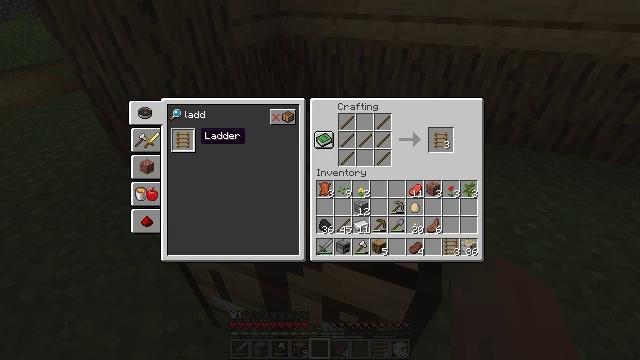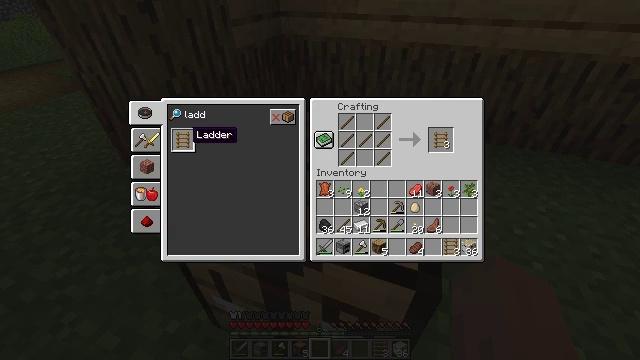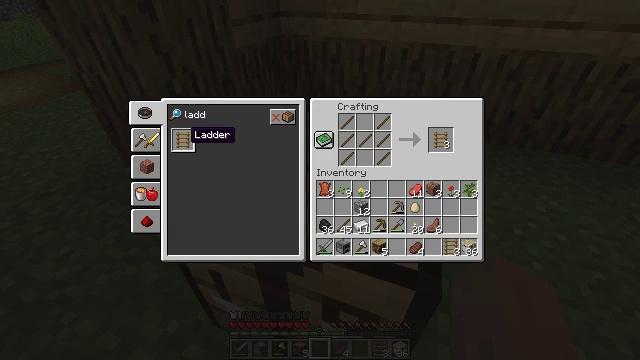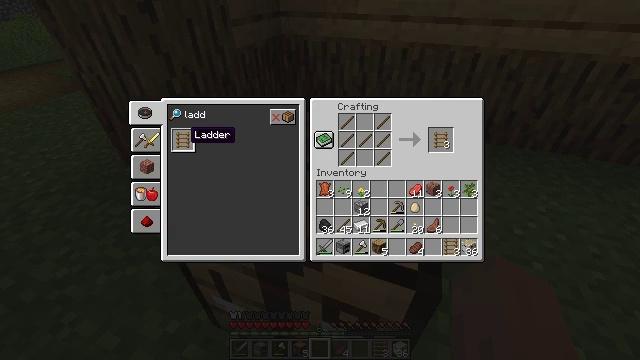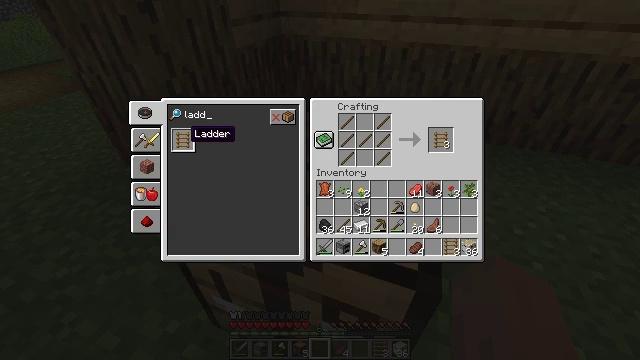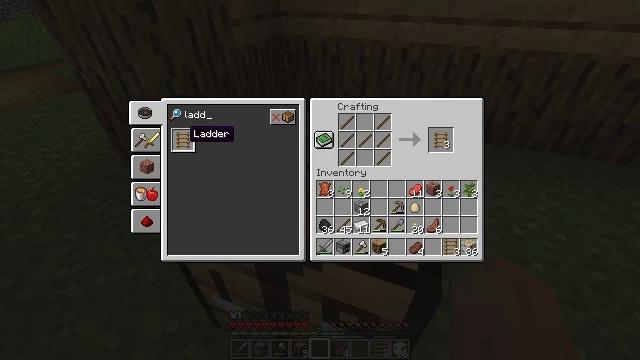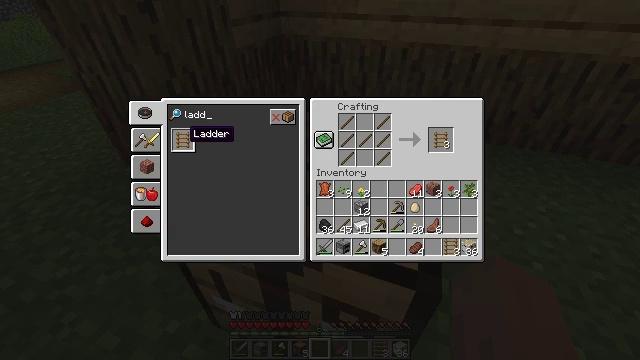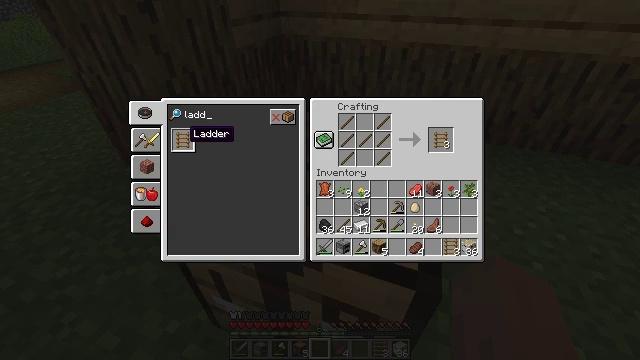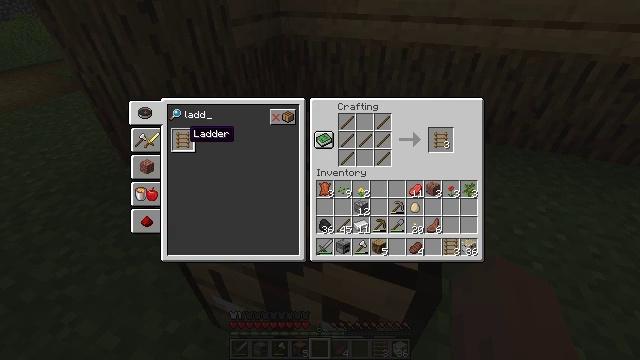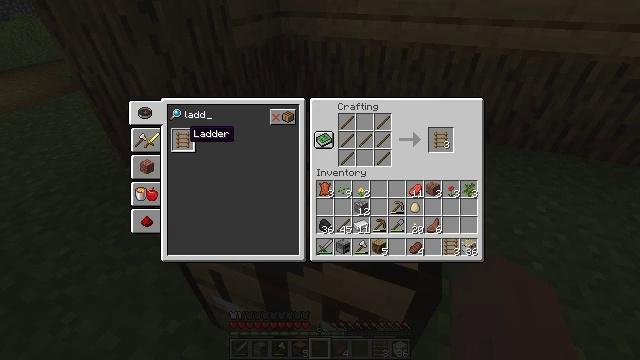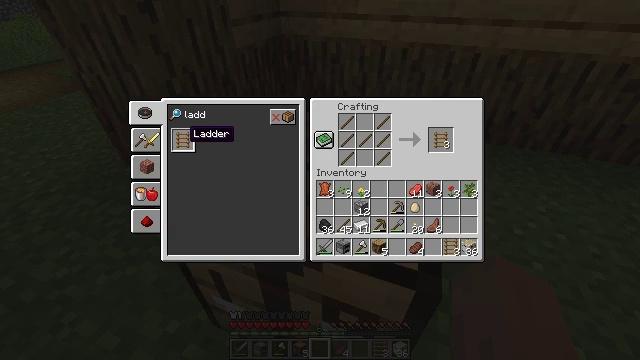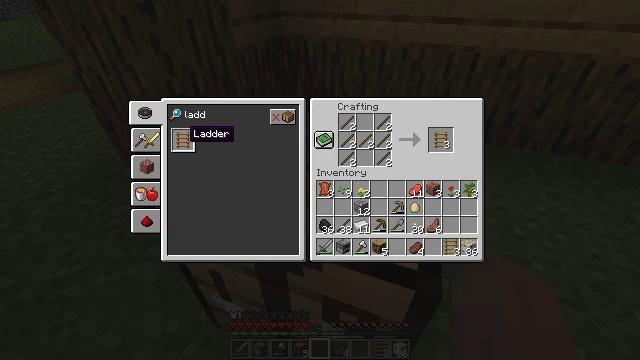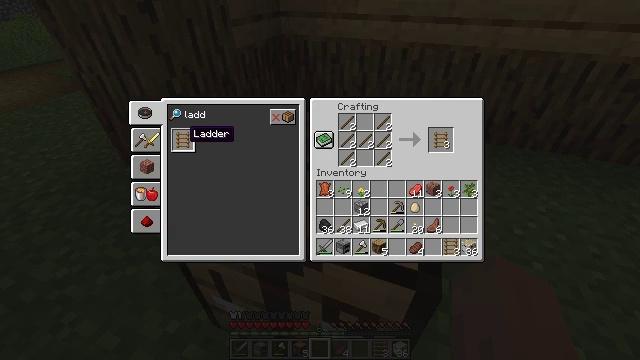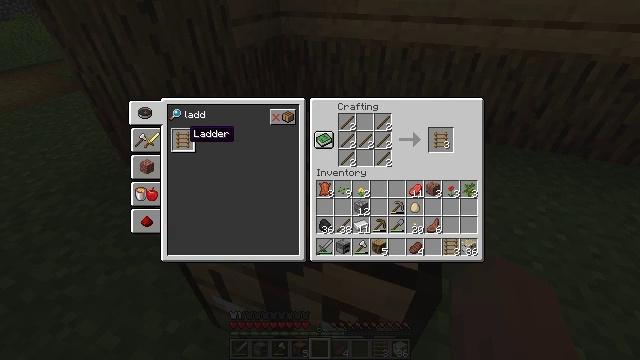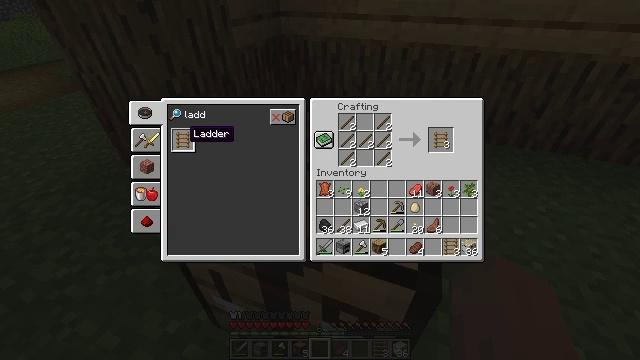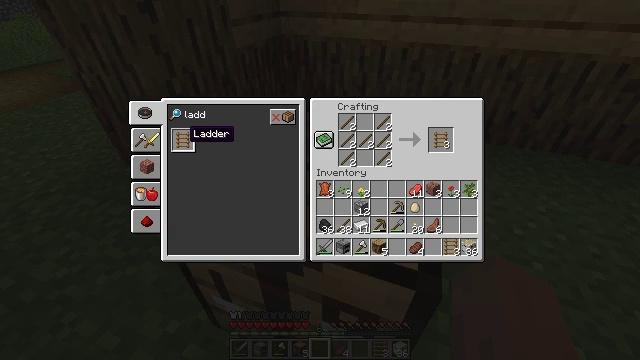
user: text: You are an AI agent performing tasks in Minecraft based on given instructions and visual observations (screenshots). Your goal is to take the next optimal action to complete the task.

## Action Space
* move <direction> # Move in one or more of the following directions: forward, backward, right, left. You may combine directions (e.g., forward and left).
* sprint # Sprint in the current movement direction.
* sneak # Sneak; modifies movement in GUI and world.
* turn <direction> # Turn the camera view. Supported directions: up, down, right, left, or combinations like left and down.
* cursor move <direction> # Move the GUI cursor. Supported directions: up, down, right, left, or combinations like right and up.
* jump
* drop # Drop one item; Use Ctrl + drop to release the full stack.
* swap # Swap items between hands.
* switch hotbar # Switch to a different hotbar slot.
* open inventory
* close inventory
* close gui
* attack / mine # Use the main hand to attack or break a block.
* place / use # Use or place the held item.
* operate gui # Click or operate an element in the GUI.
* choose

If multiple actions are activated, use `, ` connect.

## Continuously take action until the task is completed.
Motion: motion action
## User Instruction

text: Craft a ladder.
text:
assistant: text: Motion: cursor move left
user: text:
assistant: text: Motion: no_op
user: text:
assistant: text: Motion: no_op
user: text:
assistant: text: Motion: no_op
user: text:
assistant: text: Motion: operate gui
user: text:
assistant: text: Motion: operate gui
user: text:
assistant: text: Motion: operate gui
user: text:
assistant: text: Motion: operate gui
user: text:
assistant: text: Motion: no_op
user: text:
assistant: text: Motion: no_op
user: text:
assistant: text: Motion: no_op
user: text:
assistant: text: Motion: no_op
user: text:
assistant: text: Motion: no_op
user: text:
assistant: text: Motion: no_op
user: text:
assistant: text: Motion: no_op
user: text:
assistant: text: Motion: no_op
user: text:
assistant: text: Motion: no_op
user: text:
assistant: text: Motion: no_op
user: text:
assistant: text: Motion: no_op
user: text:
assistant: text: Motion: no_op
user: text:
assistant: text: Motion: no_op
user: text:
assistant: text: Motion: no_op
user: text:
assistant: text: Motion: no_op
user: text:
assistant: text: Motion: no_op
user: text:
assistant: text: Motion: no_op
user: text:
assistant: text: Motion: no_op
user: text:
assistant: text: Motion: no_op
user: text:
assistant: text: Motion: no_op
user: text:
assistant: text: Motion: no_op
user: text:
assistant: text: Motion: no_op